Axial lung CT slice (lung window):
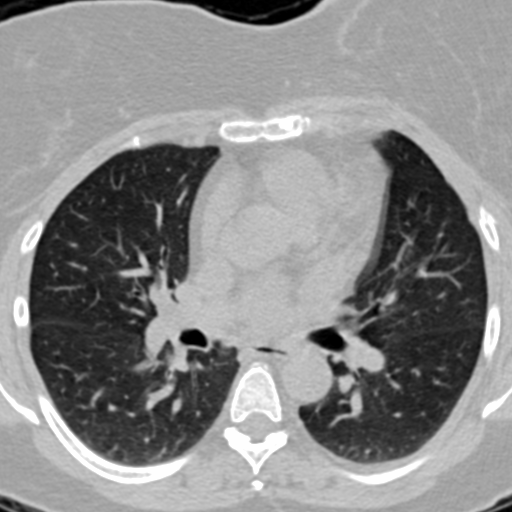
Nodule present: no